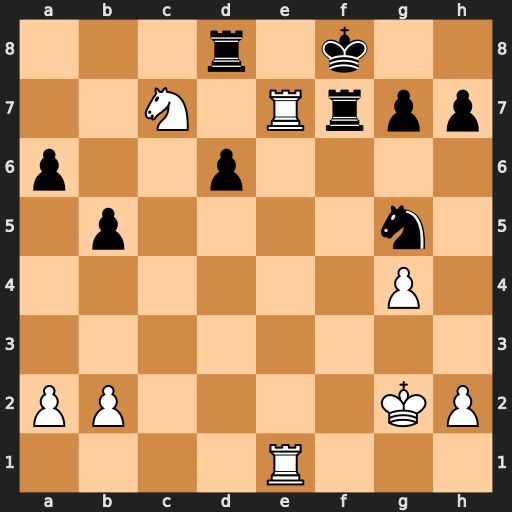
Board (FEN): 3r1k2/2N1Rrpp/p2p4/1p4n1/6P1/8/PP4KP/4R3
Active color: w
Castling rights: -
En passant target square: -
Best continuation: Re8+ Rxe8 Rxe8#